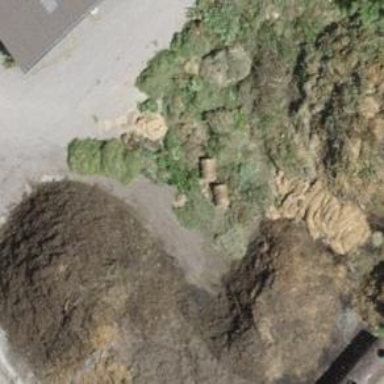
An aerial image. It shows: Recycling facility for green waste.